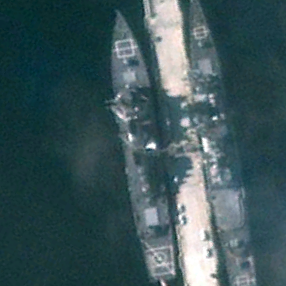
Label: destroyer